Question: I have been given the task of coding the form below. I was planning to do it using tables, however my instructor told me to do it using , since it takes up more resources or something(I think he said it was intensive). I can do it using divs, but I think it is a waste of time because I could make the below form easily using tables(I mean quickly).
Any ideas as to how to proceed, what to use, or or some thing ??

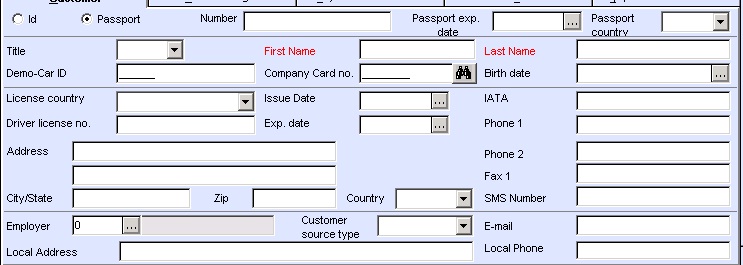
Answer: As long as the form looks the way it should and validates valid HTML 4 or xhtml breeds, you're good to go unless your instructor def wants you to use divs and css to create the layout. I would recommend the latter if you really want to get proficient in modern practices using css based layouts. Good luck!